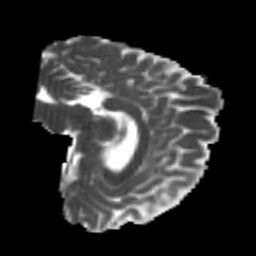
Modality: MD
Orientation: sagittal
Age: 23
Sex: female
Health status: healthy
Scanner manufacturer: philips
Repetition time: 7.384 s
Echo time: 0.08599 s